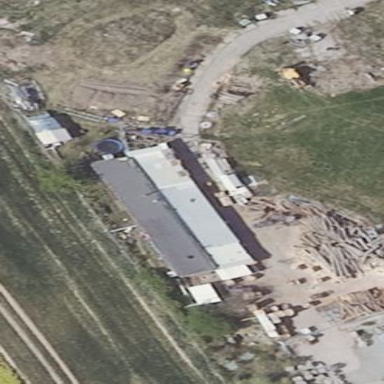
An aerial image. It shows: Warehouse.